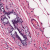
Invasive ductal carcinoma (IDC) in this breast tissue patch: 0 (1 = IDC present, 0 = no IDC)